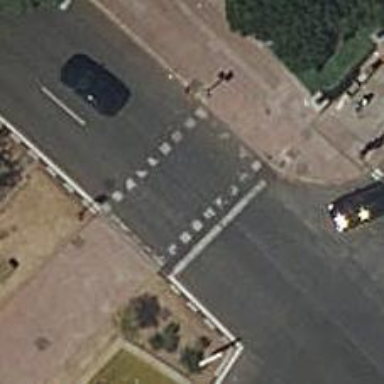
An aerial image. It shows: Road crossing with traffic signals.